Interaction volume radius: 5 \u00c5
Interaction volume height: 30 \u00c5
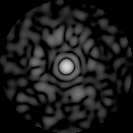
Disorder parameter: 0.8588